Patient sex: F
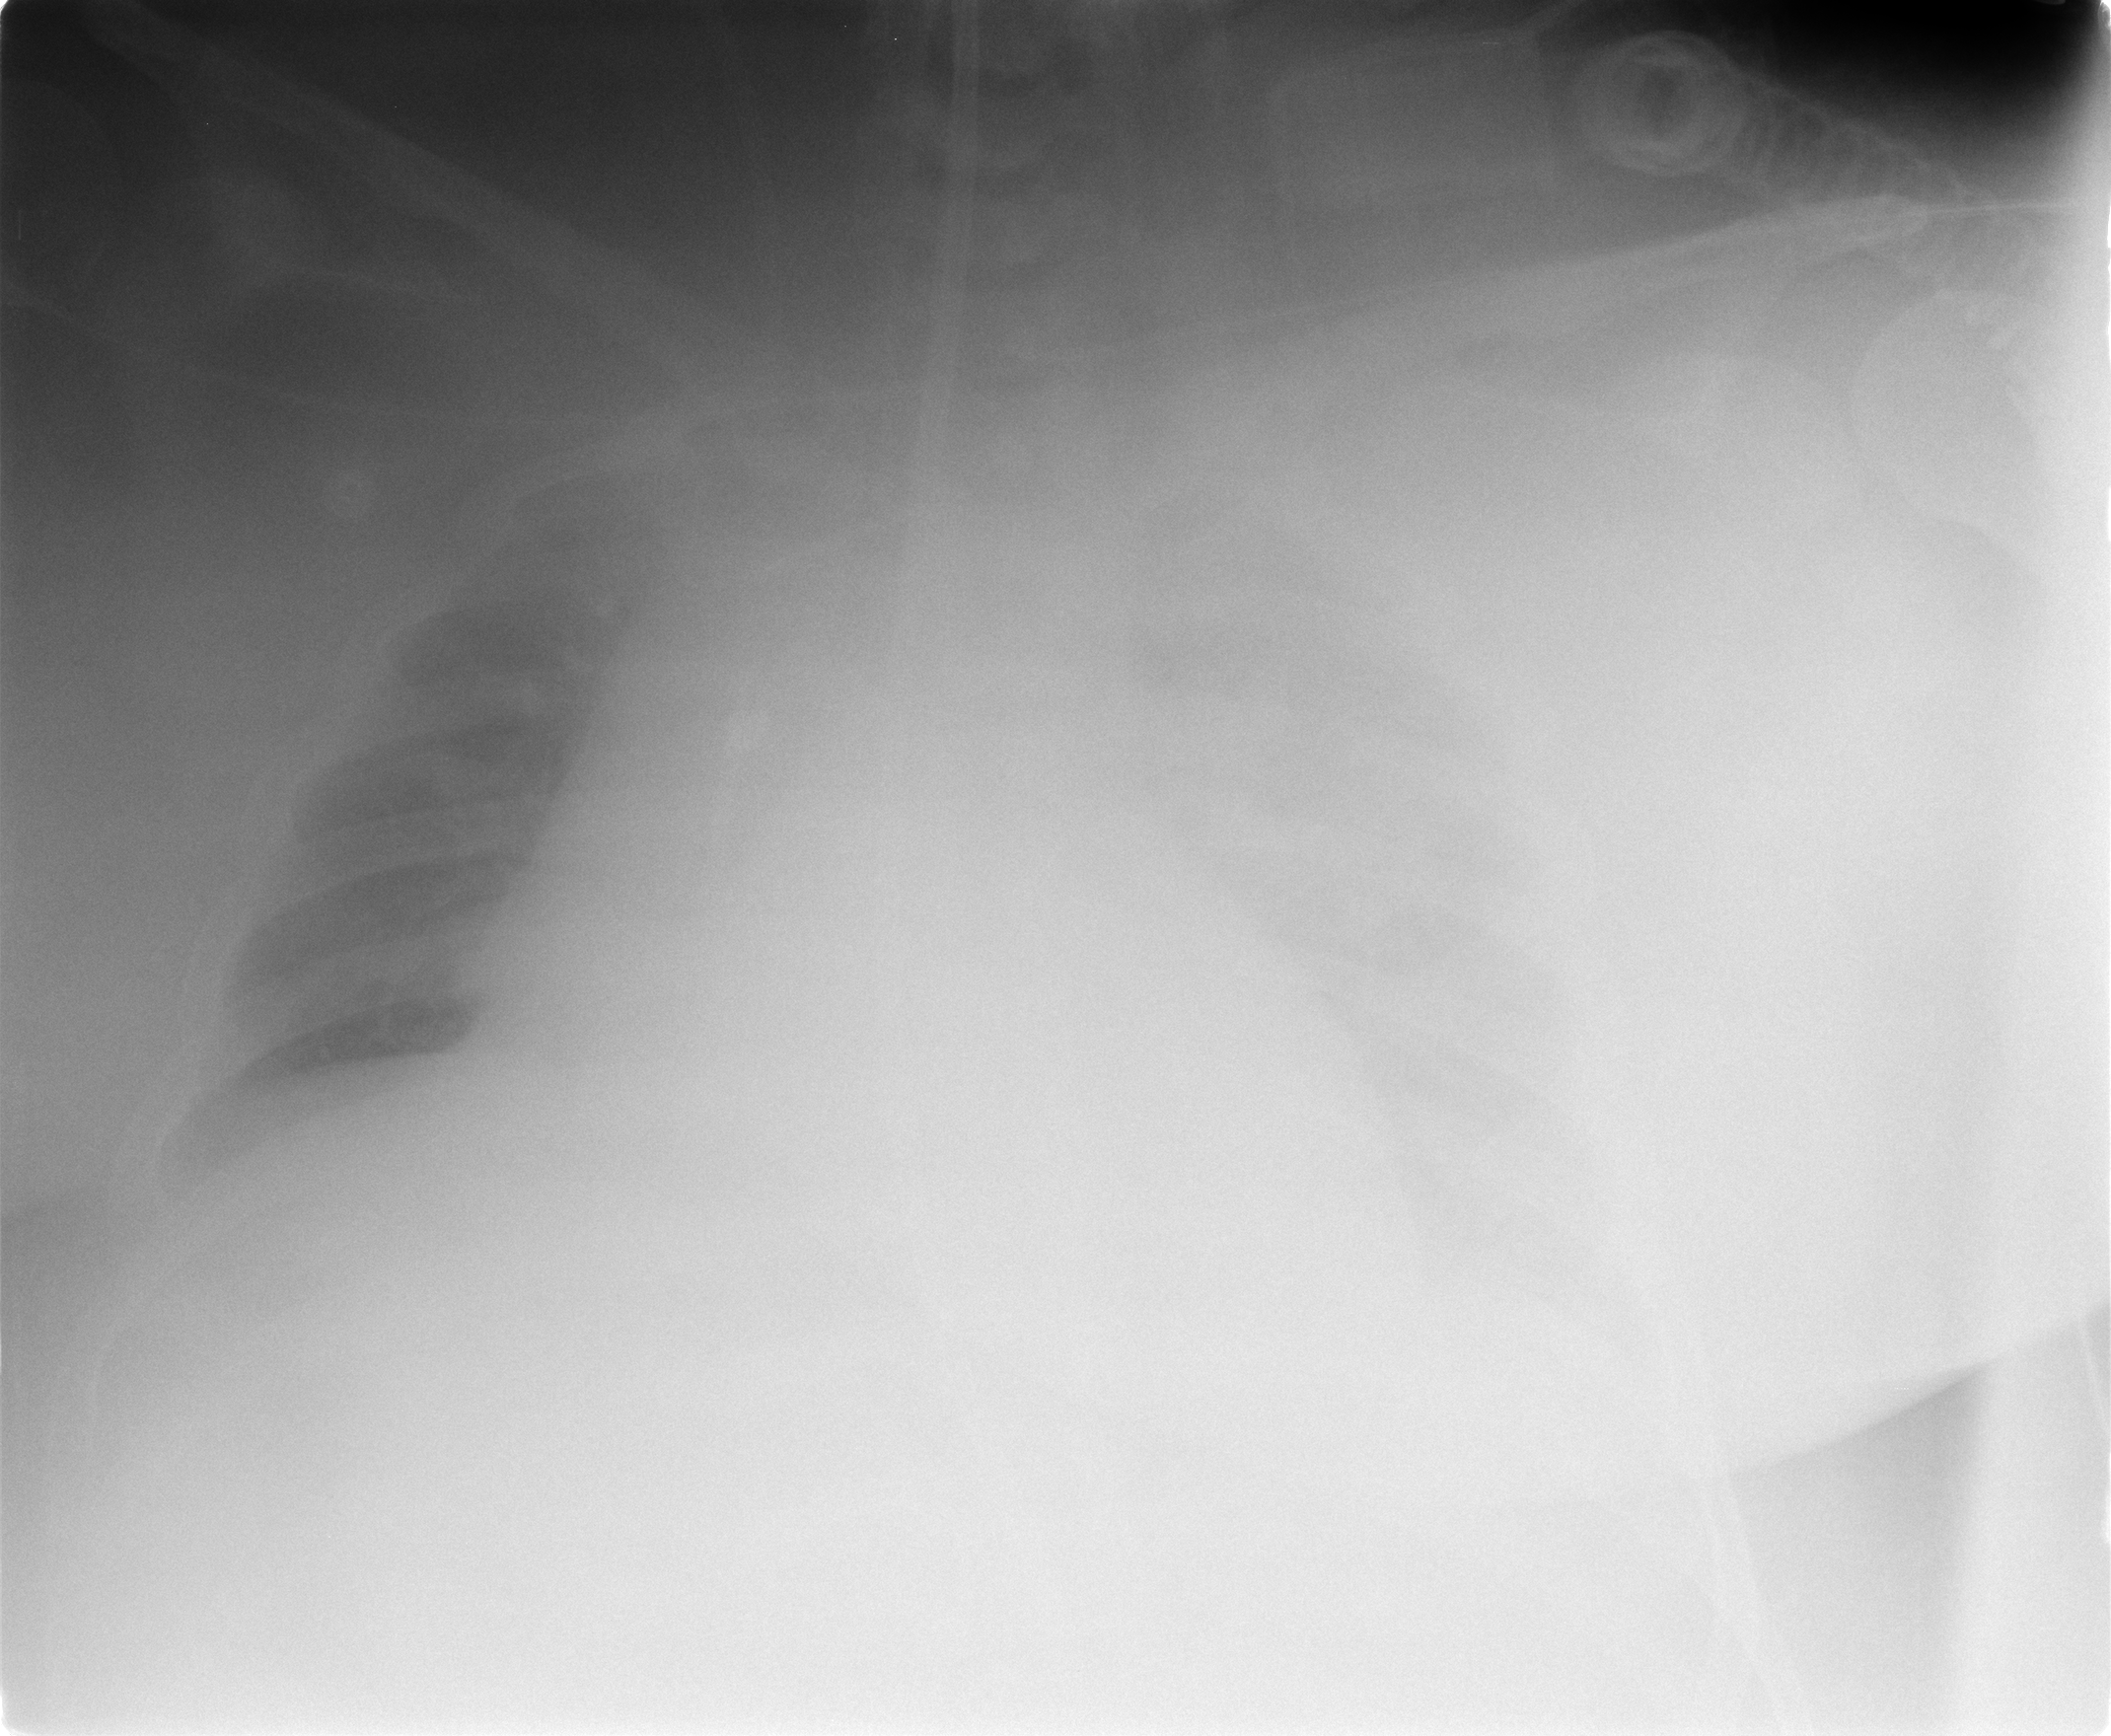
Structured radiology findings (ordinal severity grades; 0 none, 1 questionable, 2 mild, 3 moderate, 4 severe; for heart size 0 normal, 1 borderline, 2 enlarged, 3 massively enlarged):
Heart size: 0
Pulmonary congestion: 0
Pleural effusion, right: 1
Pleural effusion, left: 4
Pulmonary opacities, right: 0
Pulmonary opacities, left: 1
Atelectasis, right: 0
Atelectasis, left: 3